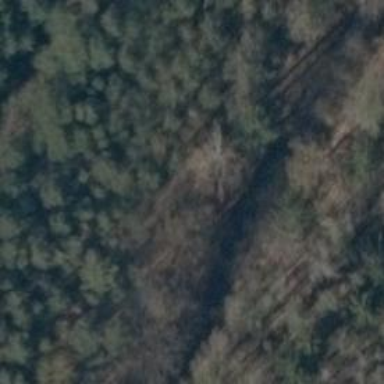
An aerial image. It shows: Track with grade 5 tracktype.